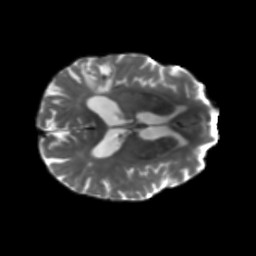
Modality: T2w
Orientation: axial
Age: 64
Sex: male
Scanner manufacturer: siemens
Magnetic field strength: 3 T
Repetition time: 5.25 s
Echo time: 0.08 s